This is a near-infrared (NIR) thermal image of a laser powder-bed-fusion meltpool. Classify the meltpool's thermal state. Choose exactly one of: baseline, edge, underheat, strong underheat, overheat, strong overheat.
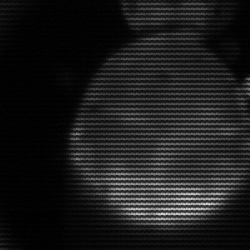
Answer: edge